Field crop: maize
Growth stage: 2
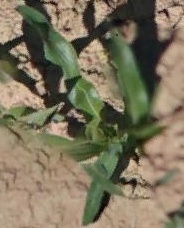
Species: maize